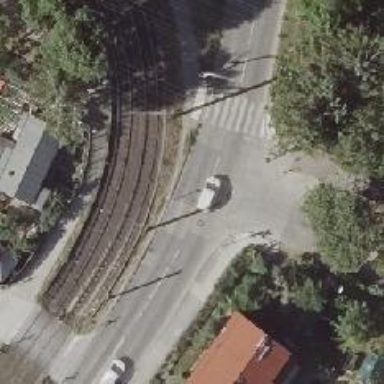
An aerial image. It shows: Uncontrolled crossing on footway.